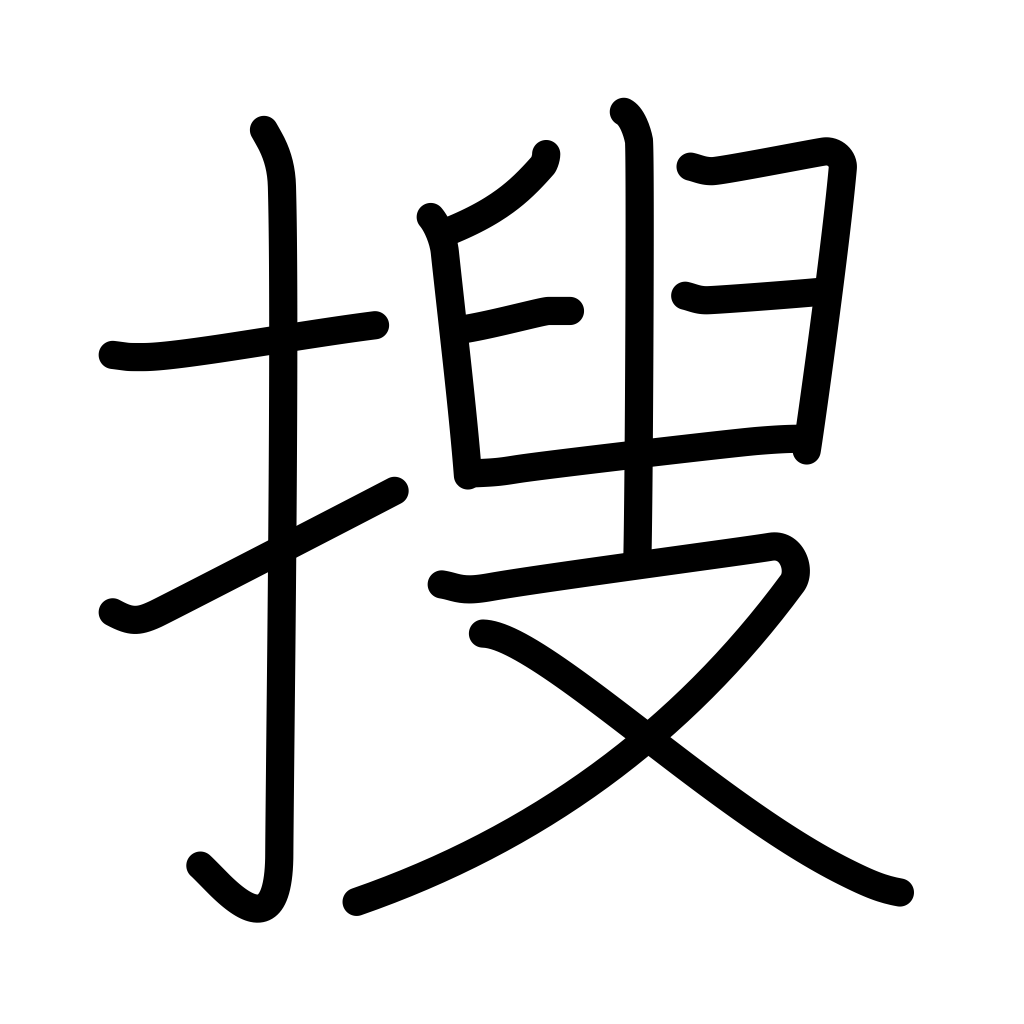
Meaning: search, seek, investigate